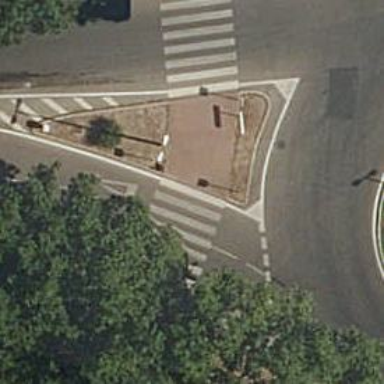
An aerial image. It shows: Marked road crossing with visible crossing markings.